Question: I'm trying to use RFID Contactless Smart Card (T8/D8 Series) for my final project.
But i have problem acessing the dcrf32.dll file in my form.
There are 3 things included in RFID Package, (therefore : 12 smartcards, an usb port, and a driver CD)
In the driver CD, there are so many sample project in some programming language, except VB.NET, i tried them one by one, and that's work.
There is a folder named "win32-dll", it have 3 files inside ('dcrf32.dll', 'dcrf32.h', 'dcrf32.lib'). I have to copy them all in every sample program that i want to use.

They also have example in VB.6, when i try to run it, no problems at all. It works.
(i also put those 3 dcrf files in the '%windows%\System32' folder).
But, when i try to build my own project with Visual Studio 2010 and using VB.NET programming language, i have a problem calling the dcrf32.dll file.
I migrate the VB6 source code to VB.NET, it has error when giving parameters to dc_init function.
Can anybody help me? Where is my fault?
Here are the links that important to solve my problems :
<URL>
I just need help with my first button, and you don't have to help me with the other button like in VB 6 example program.
I just wanna know how to connect the dcrf32 files, and why in VB.NET it has error but in VB 6 it works properly.
I wonder it.
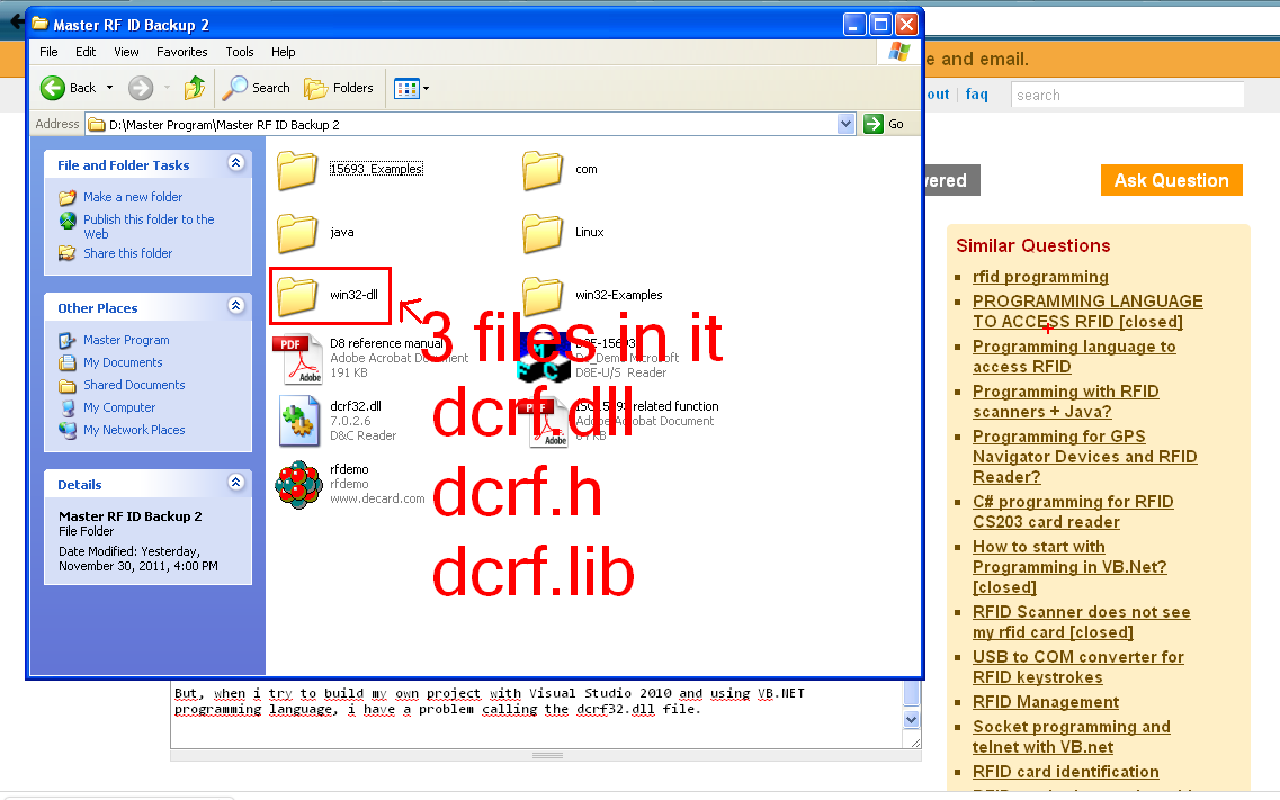
Answer: The problem that you are having is dealing with your Declare Functions and the fact there are changes to the size of integers and longs etc. in VB.Net. Look at this <URL> on using PInvoke.
i.e. An Integer in VB6 is a Short in VB.Net, A Long in VB6 is an Integer in VB.Net. The % in your Declares is a VB6 Integer and will become a short.
'''
Declare Auto Function dc_init Lib "dcrf32.dll" (ByVal port as Short, ByVal baud As Integer) As Integer
Declare Auto Function dc_exit Lib "dcrf32.dll" (ByVal icdev As Integer) As Short
Declare Auto Function dc_request Lib "dcrf32.dll" (ByVal icdev As Integer, ByVal mode as Short, tagtype As Integer) As Short
Declare Auto Function dc_anticoll Lib "dcrf32.dll" (ByVal icdev As Integer, ByVal bcnt as Short, snr As Integer) As Short
...
'''